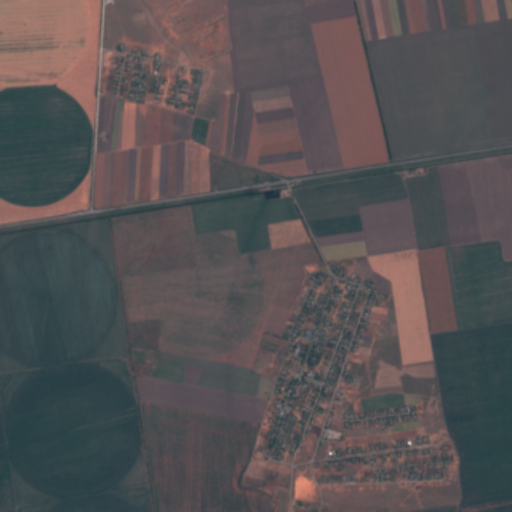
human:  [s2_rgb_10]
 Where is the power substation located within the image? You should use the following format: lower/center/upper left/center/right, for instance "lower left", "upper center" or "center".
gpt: The power substation is located in the right of the image.
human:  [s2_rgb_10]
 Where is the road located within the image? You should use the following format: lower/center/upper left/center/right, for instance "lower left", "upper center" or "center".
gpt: There is no road in the image.